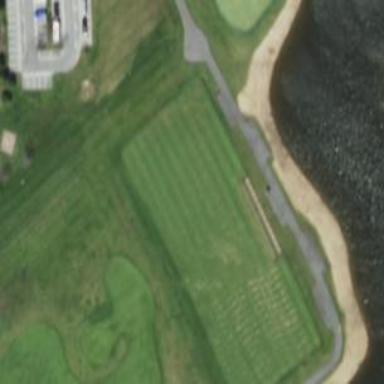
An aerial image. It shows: Grassy area designated as golf tee.